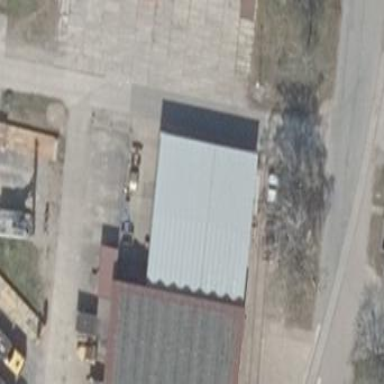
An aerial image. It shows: Industrial building.